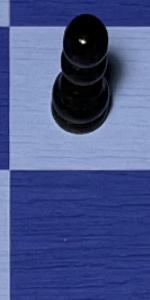
Label: Empty